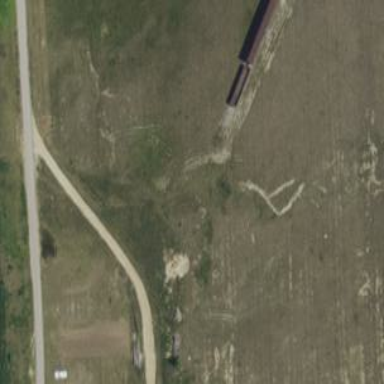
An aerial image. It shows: Preserved railway.